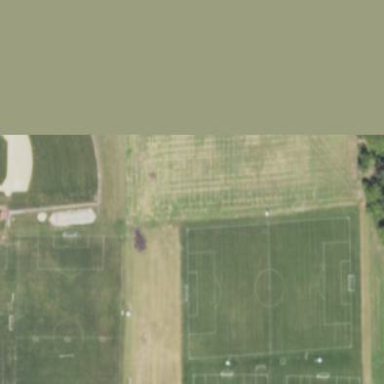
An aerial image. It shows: Soccer pitch for outdoor sports and leisure activities.